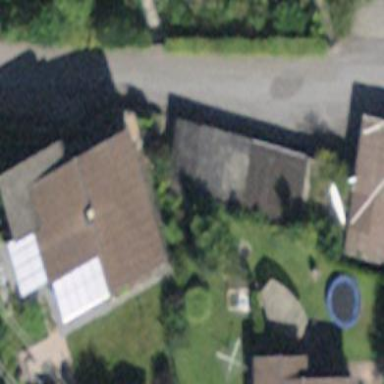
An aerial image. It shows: Garage.